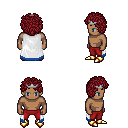
a pixel art fantasy rpg character, male body template, human, dark skin, white trimmed cape, red pants, brunette curly afro hairstyle, silver tiara, gold boots, four views (front, back, left, right), 2x2 character sprite sheet, small pixel art, hard edges, no anti-aliasing